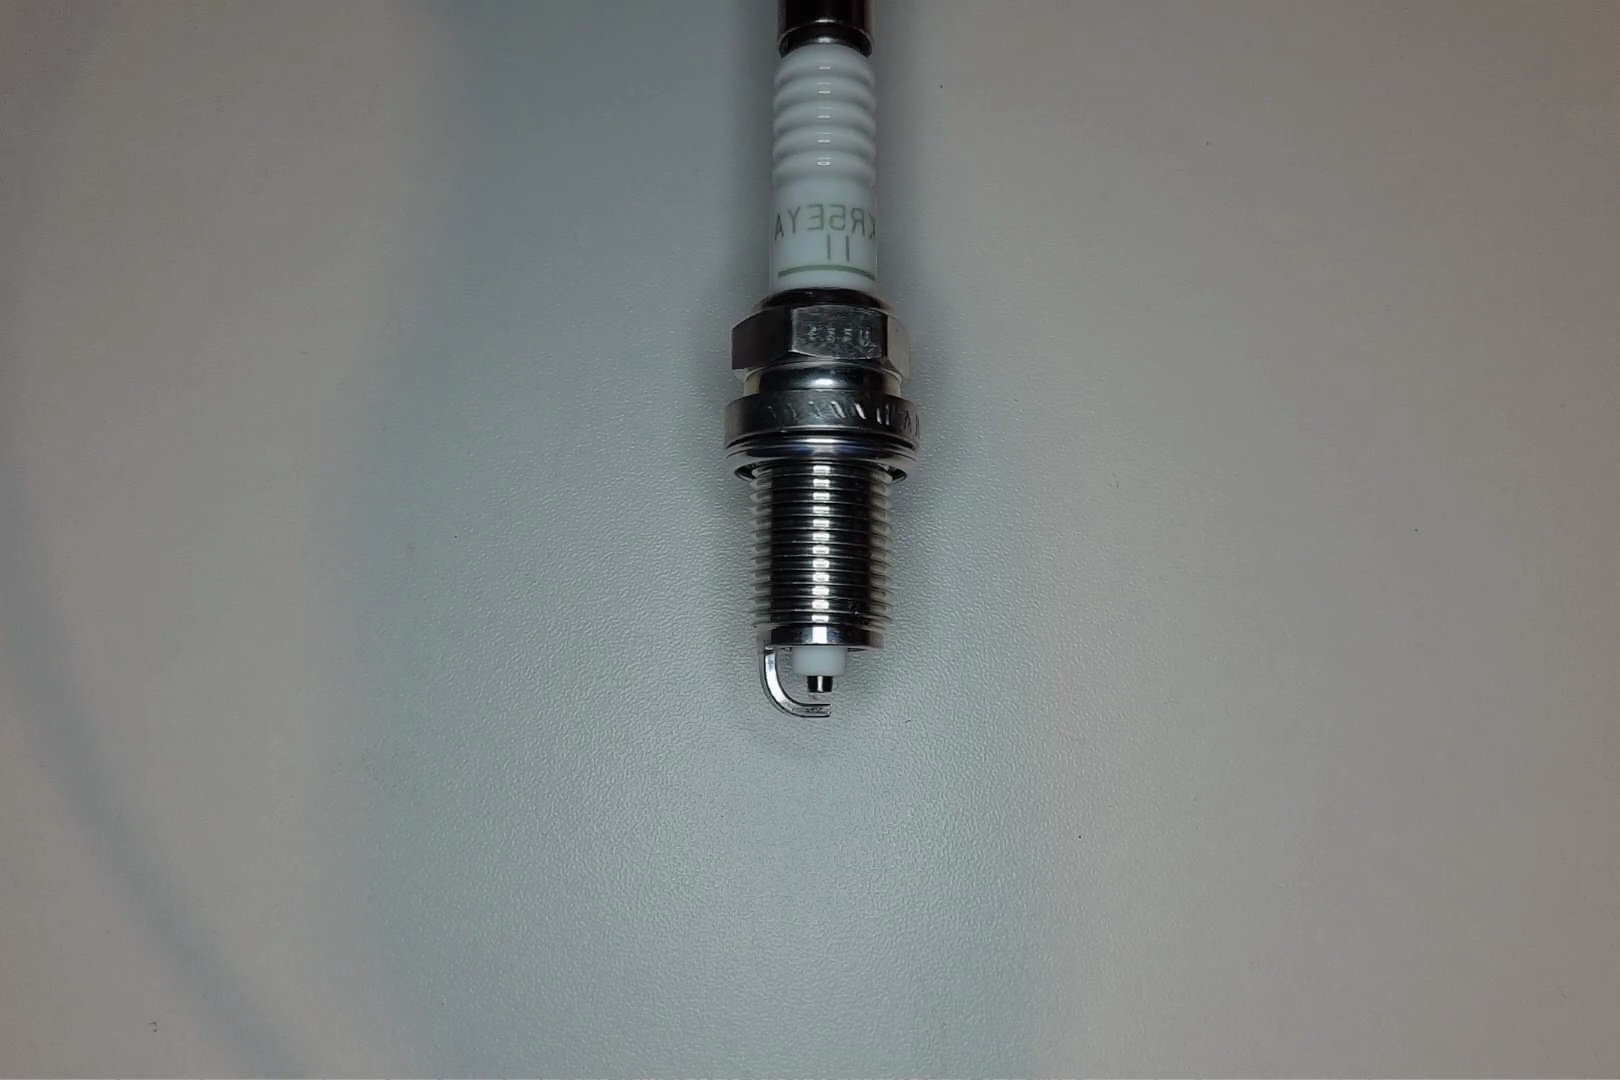
Label: normal